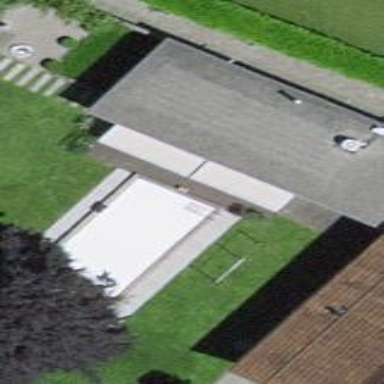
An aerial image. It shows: Swimming pool located in leisure land.